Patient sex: M
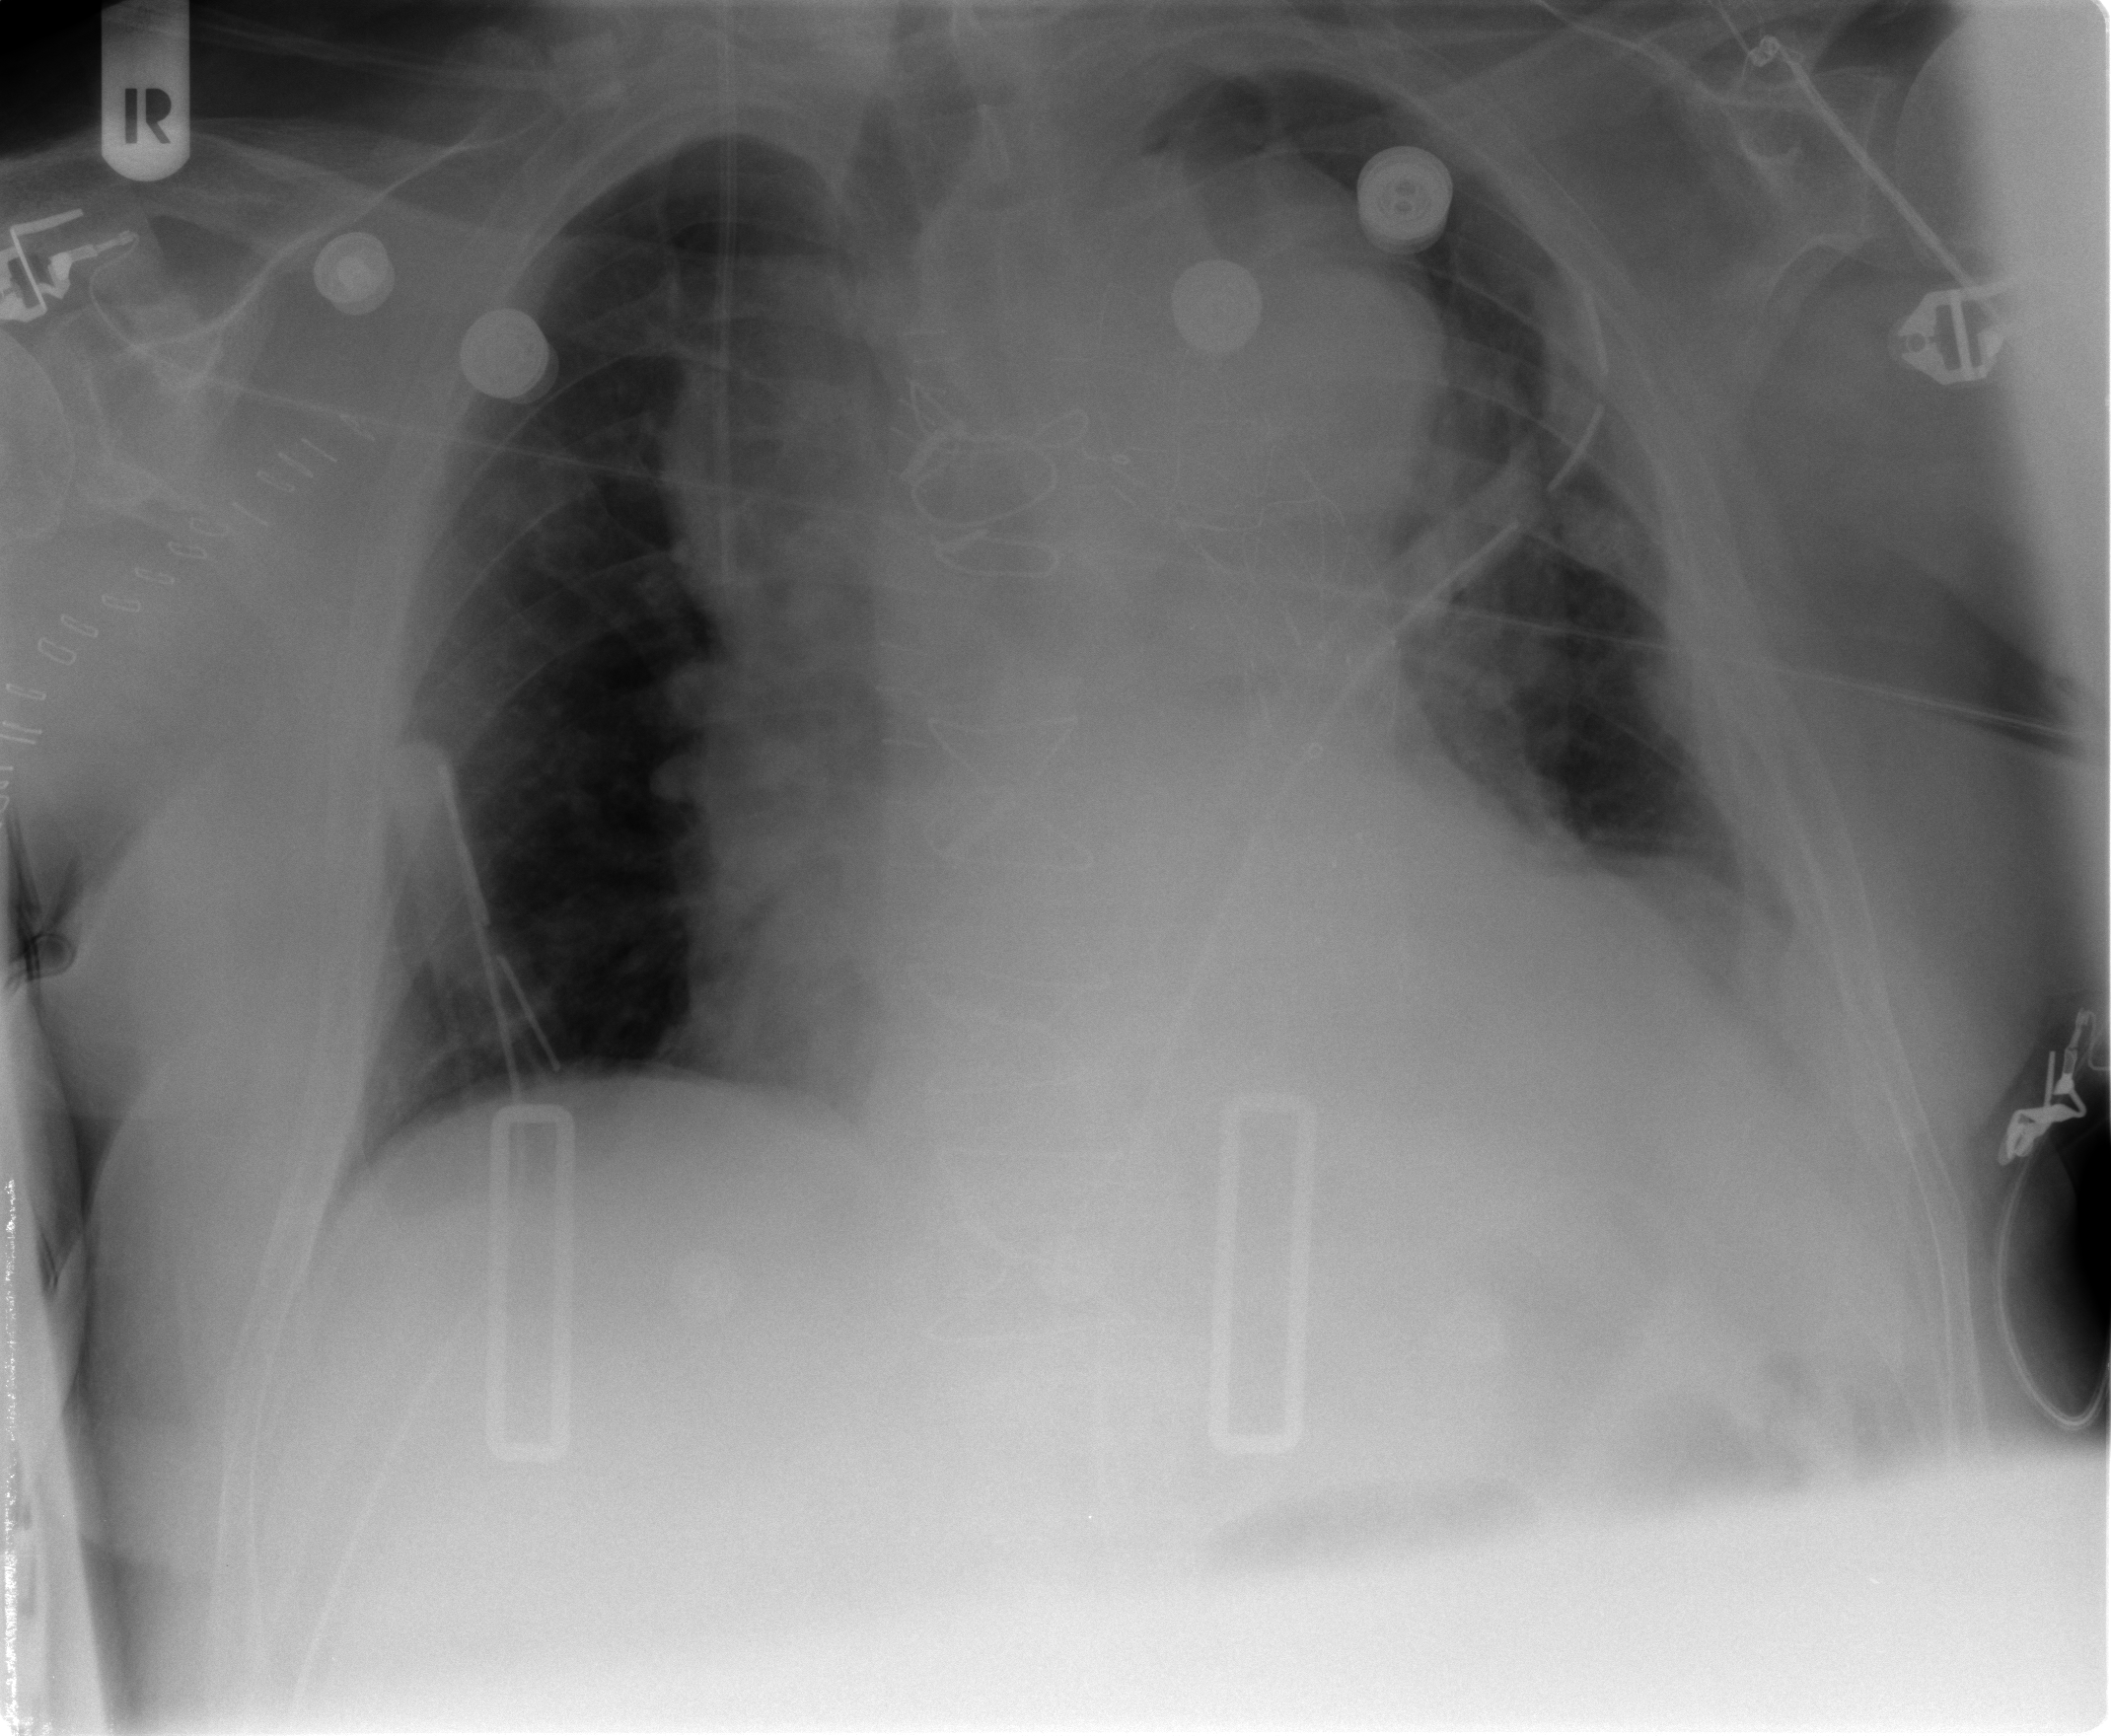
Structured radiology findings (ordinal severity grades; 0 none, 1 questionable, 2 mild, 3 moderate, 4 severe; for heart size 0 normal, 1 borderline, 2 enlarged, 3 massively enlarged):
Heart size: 2
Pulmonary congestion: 3
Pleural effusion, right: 0
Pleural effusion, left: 2
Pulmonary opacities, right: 0
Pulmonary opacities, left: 2
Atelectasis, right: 0
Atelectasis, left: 2